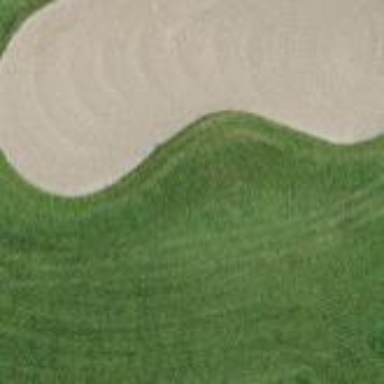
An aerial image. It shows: Golf bunker.